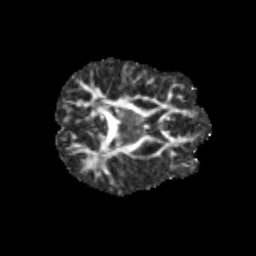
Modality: FA
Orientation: axial
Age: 10
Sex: female
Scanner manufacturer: siemens
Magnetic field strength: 3 T
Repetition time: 3.8 s
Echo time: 0.07 s